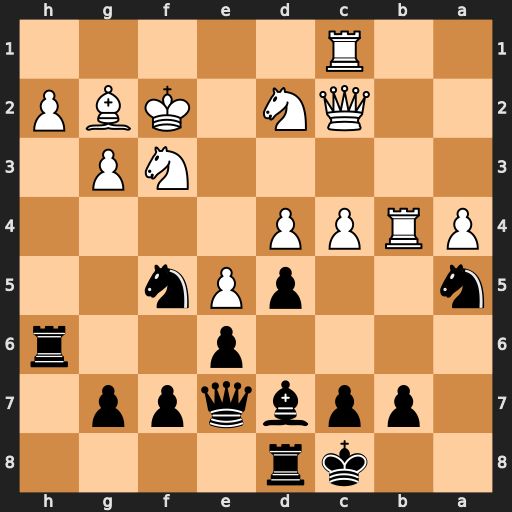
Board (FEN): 2kr4/1ppbqpp1/4p2r/n2pPn2/PRPP4/5NP1/2QN1KBP/2R5
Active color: b
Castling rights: -
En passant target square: -
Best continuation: Qxb4